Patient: sex F, age 57
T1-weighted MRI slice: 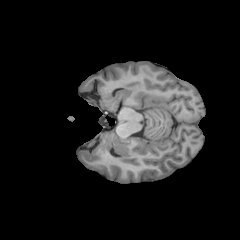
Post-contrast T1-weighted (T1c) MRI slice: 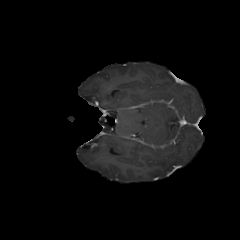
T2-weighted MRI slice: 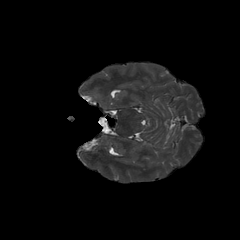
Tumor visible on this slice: no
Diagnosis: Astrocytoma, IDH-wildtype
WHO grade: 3